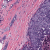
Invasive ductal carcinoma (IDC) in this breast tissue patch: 0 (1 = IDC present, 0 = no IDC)